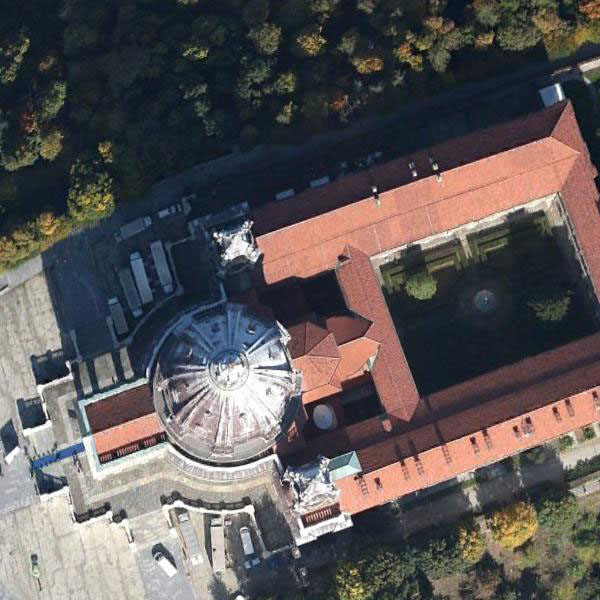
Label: Church